This time-domain trace was recorded on a rotor test rig. Based on the visible evidence, which rotor condition applies: normal, misalignment, unbalance, looseness?
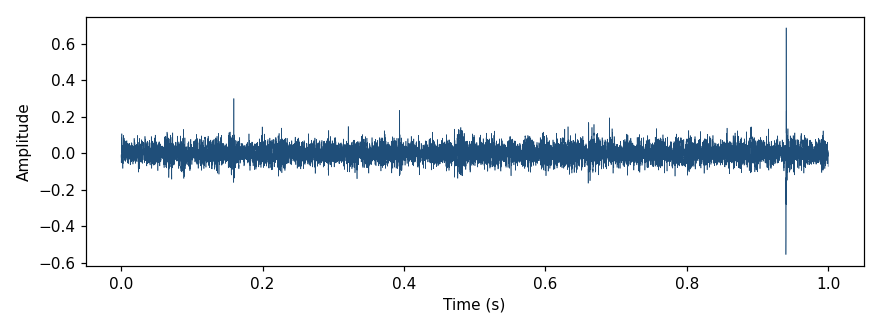
Answer: misalignment